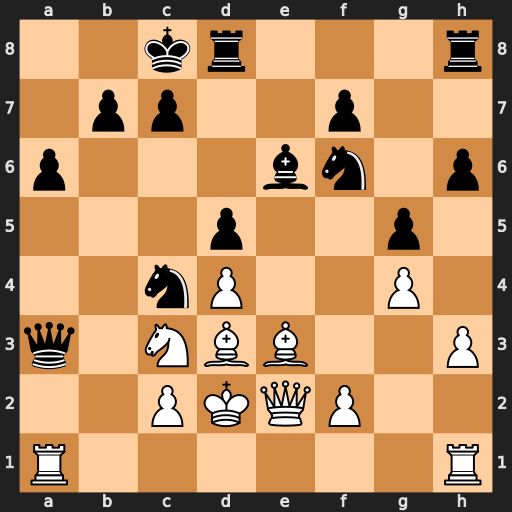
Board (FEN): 2kr3r/1pp2p2/p3bn1p/3p2p1/2nP2P1/q1NBB2P/2PKQP2/R6R
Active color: w
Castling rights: -
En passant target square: -
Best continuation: Bxc4 Qb4 Bd3 Ne4+ Bxe4